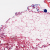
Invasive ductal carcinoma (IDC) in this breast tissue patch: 0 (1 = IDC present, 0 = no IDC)